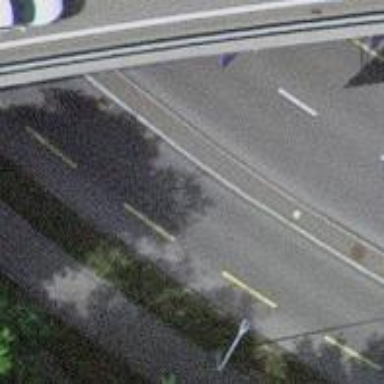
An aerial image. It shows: Asphalt road with primary highway designation. It includes separate cycle lane and sidewalk.